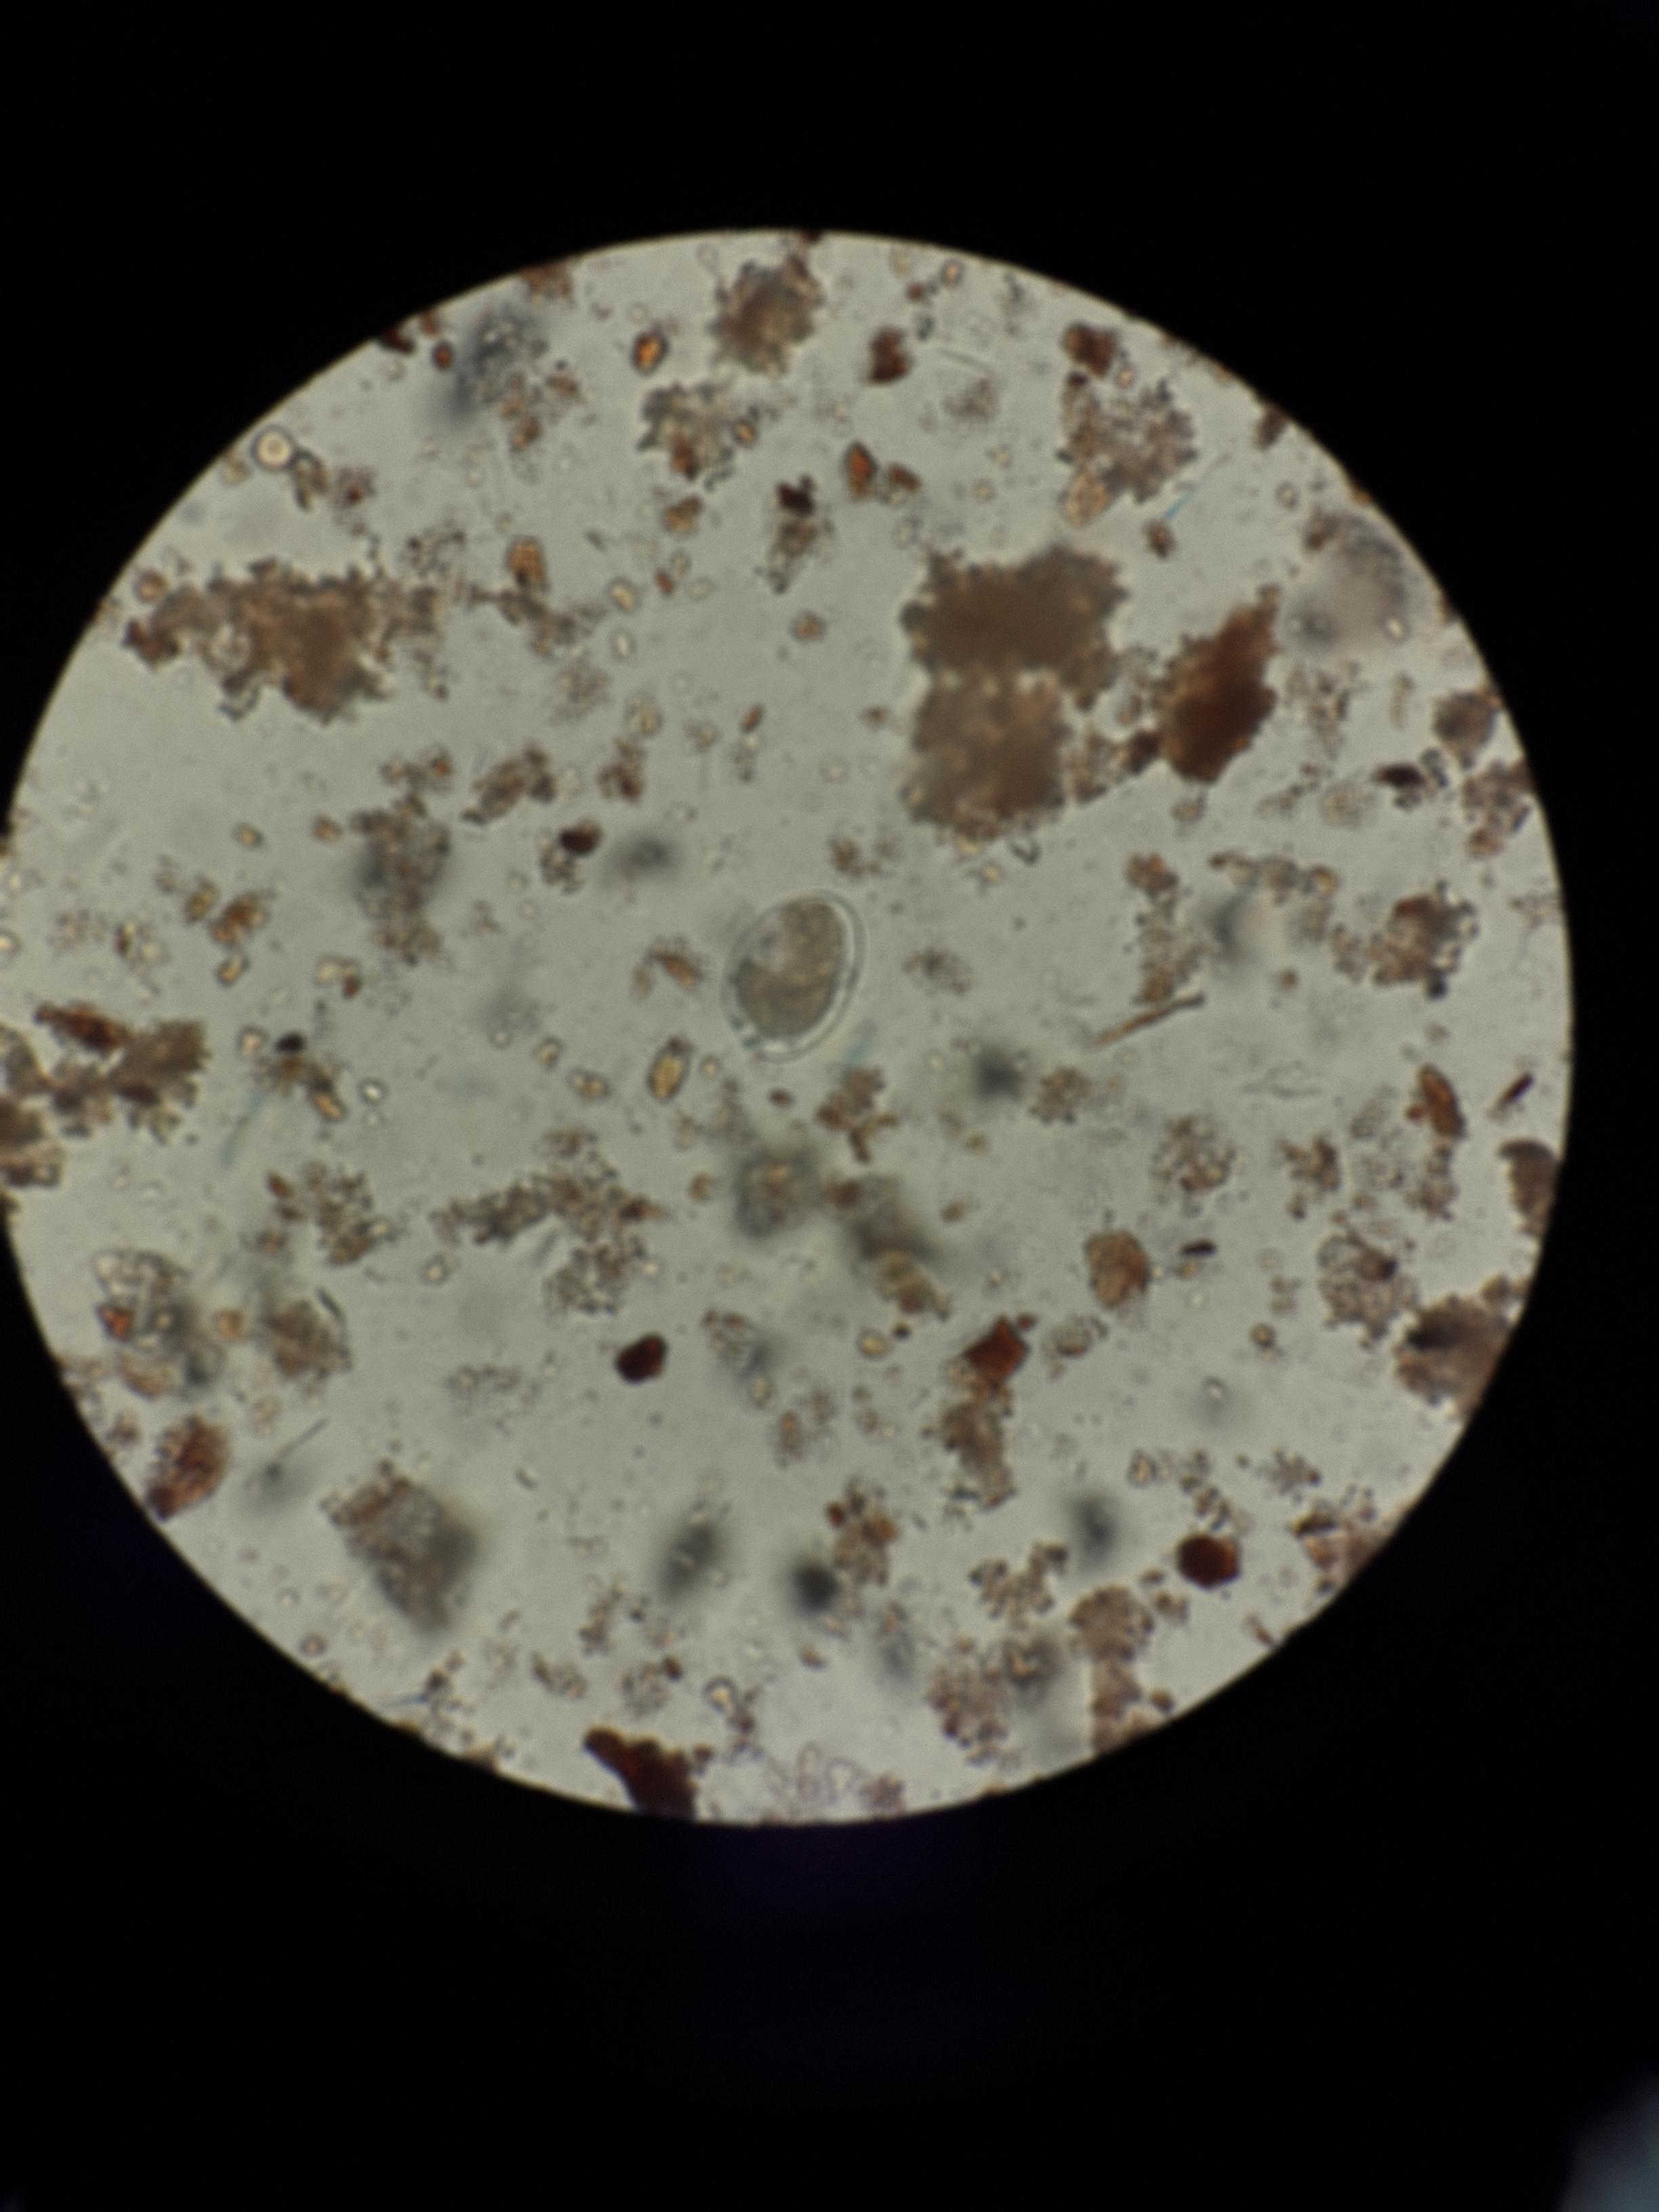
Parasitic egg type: Hookworm egg